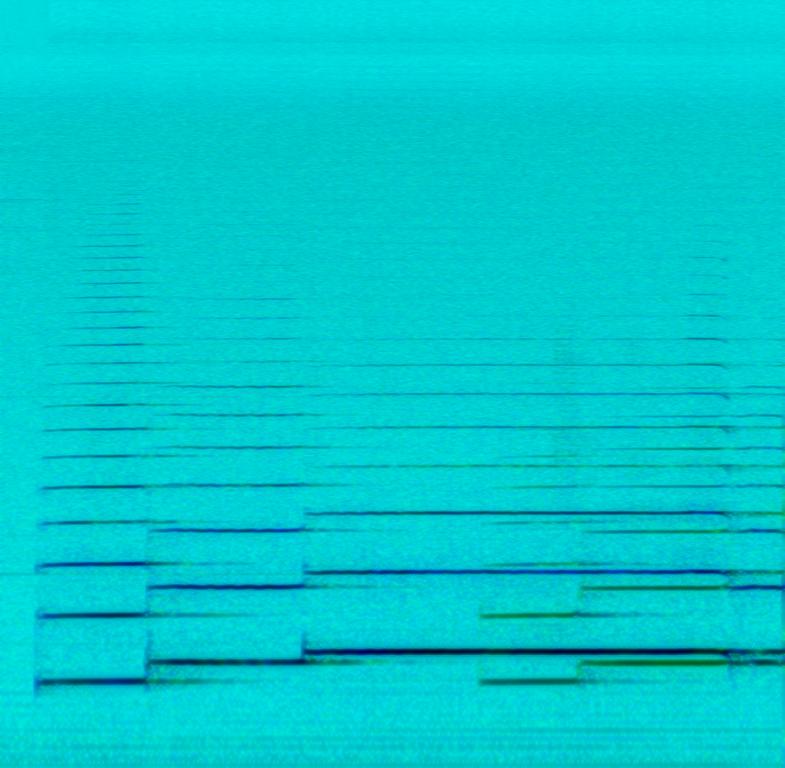
This symphonic song features french horns playing in harmony. The notes played are descending and they finally fade away. There are no other instruments in this song. There are no voices in this song. This song can be played in a dream sequence in a movie.